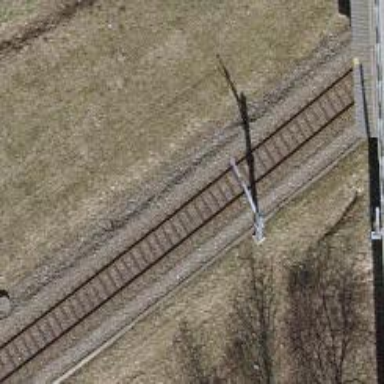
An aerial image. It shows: Catenary mast for power lines.